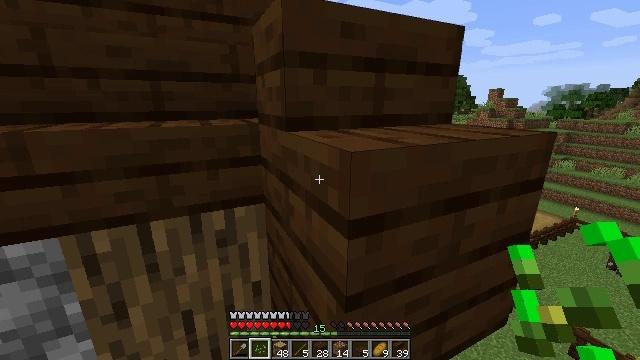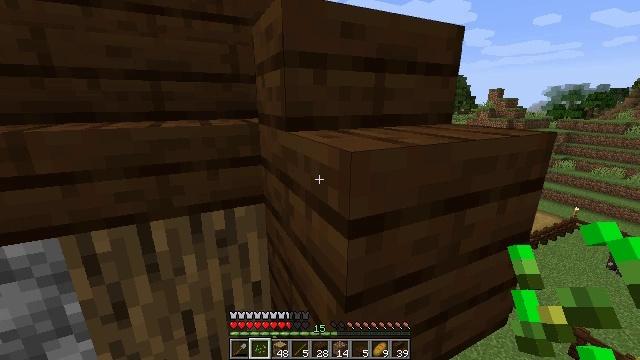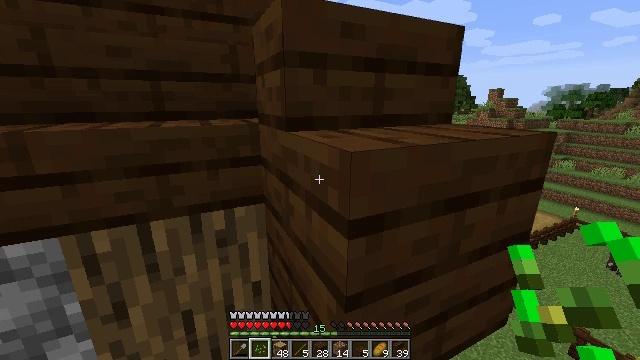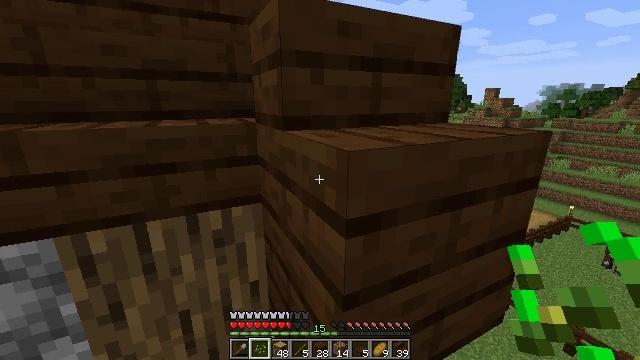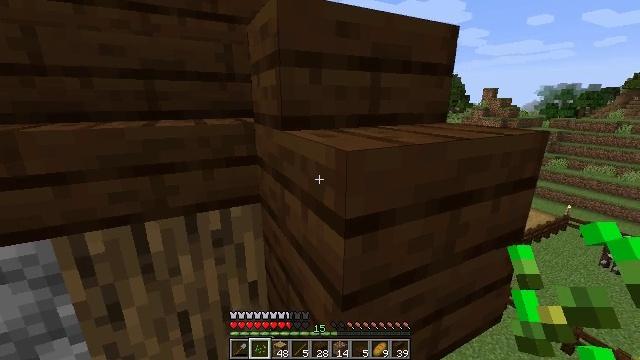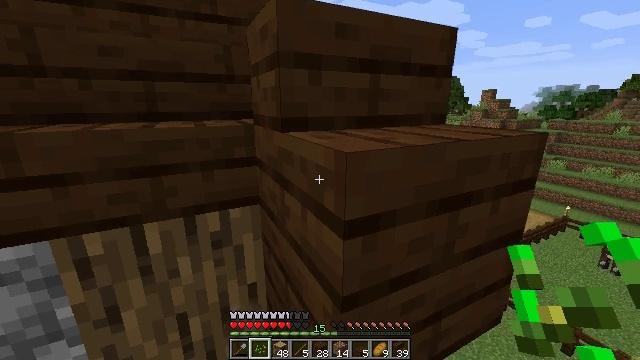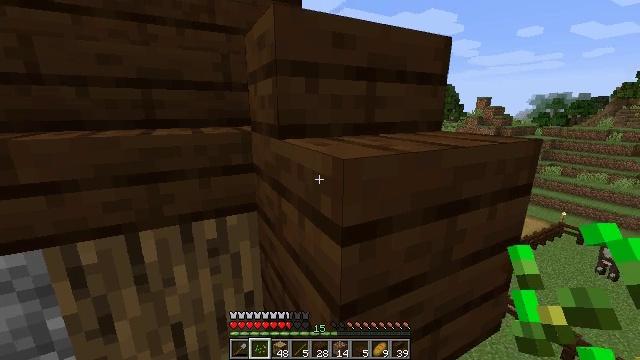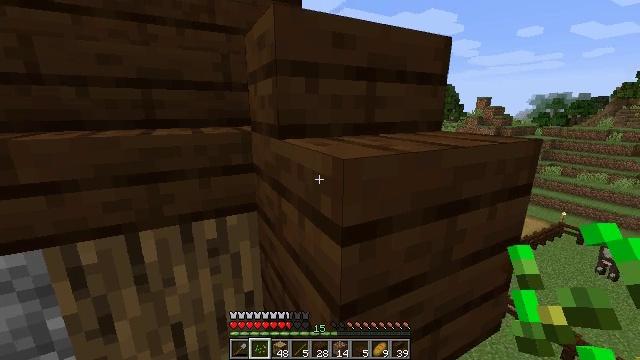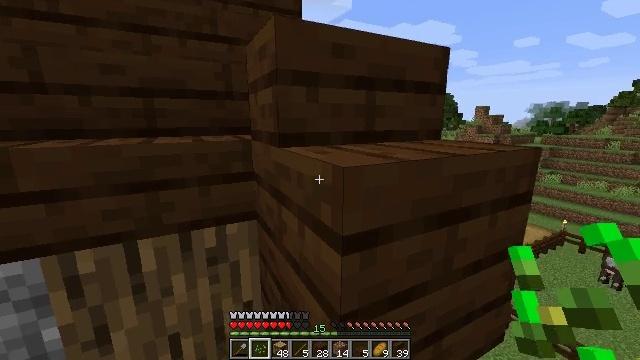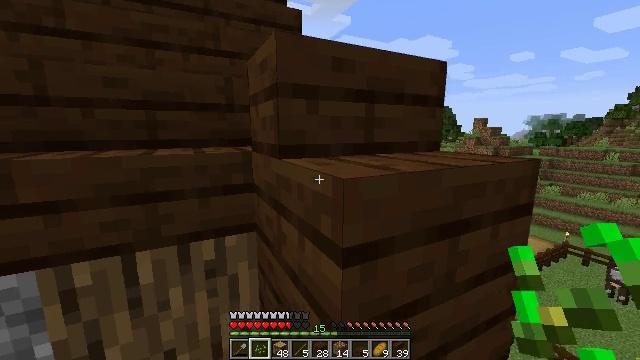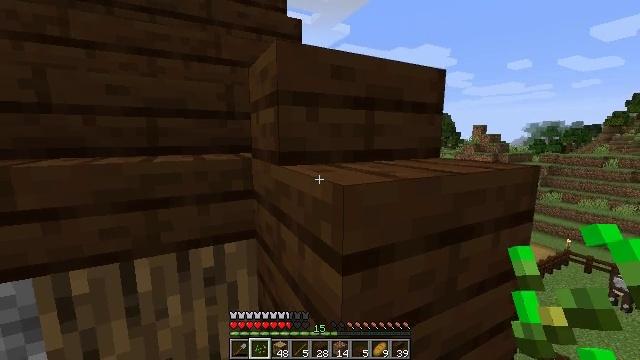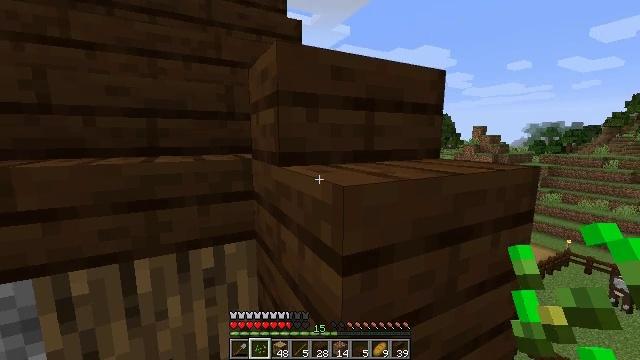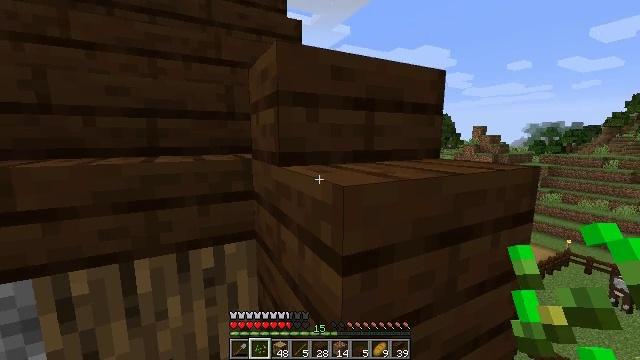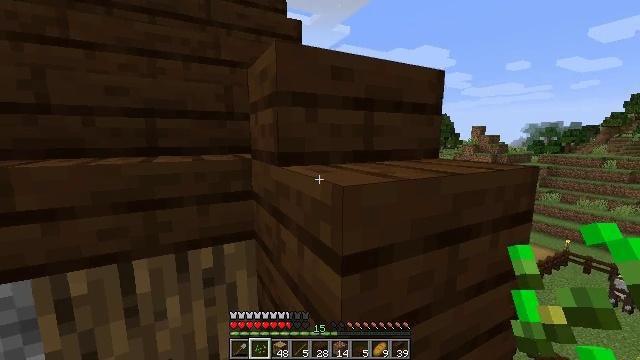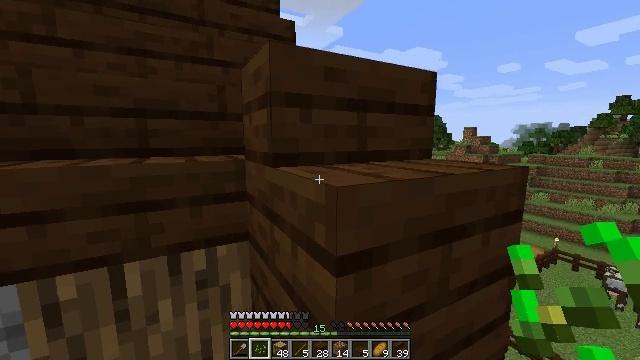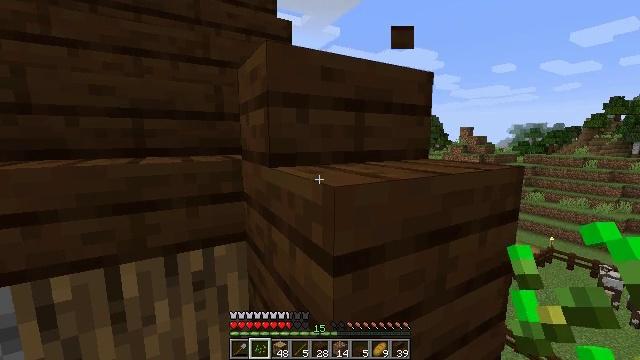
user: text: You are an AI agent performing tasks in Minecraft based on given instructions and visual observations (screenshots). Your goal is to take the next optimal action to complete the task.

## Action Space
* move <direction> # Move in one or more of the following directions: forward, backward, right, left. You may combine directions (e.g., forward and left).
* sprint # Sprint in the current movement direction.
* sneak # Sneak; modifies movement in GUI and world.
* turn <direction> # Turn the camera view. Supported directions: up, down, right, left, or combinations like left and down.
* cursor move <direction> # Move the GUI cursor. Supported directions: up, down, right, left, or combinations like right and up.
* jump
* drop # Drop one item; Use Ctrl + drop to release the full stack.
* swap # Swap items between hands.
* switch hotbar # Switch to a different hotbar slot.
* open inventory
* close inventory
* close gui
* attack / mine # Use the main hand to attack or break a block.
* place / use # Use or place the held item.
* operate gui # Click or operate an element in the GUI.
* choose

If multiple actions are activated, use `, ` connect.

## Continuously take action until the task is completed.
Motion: motion action
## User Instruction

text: Harvest the dark oak stairs for reuse.
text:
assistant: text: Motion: no_op
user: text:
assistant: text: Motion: no_op
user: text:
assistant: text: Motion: no_op
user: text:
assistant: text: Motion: no_op
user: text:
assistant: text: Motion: no_op
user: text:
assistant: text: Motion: turn up
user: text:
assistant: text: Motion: no_op
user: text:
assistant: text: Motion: turn up
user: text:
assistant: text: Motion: turn up
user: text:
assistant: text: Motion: turn up
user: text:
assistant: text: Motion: no_op
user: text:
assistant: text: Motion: no_op
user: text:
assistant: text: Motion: no_op
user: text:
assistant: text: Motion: turn right
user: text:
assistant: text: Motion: attack / mine
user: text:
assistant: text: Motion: attack / mine
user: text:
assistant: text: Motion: attack / mine
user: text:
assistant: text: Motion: attack / mine
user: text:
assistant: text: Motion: attack / mine
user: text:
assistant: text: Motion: attack / mine
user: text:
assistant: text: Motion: attack / mine
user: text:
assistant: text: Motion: attack / mine
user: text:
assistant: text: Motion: attack / mine
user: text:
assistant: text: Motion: attack / mine
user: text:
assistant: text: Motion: attack / mine
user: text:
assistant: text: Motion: attack / mine
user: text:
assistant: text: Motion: attack / mine
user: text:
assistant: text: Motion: attack / mine
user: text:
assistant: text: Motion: attack / mine
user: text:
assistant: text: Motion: attack / mine